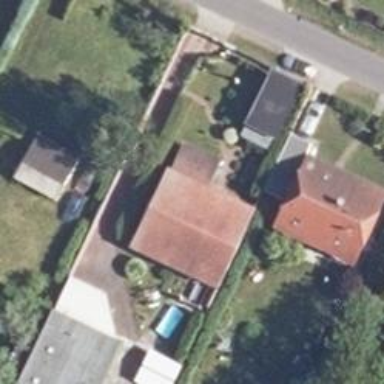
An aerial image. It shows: Simple house.